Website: macys
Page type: cart
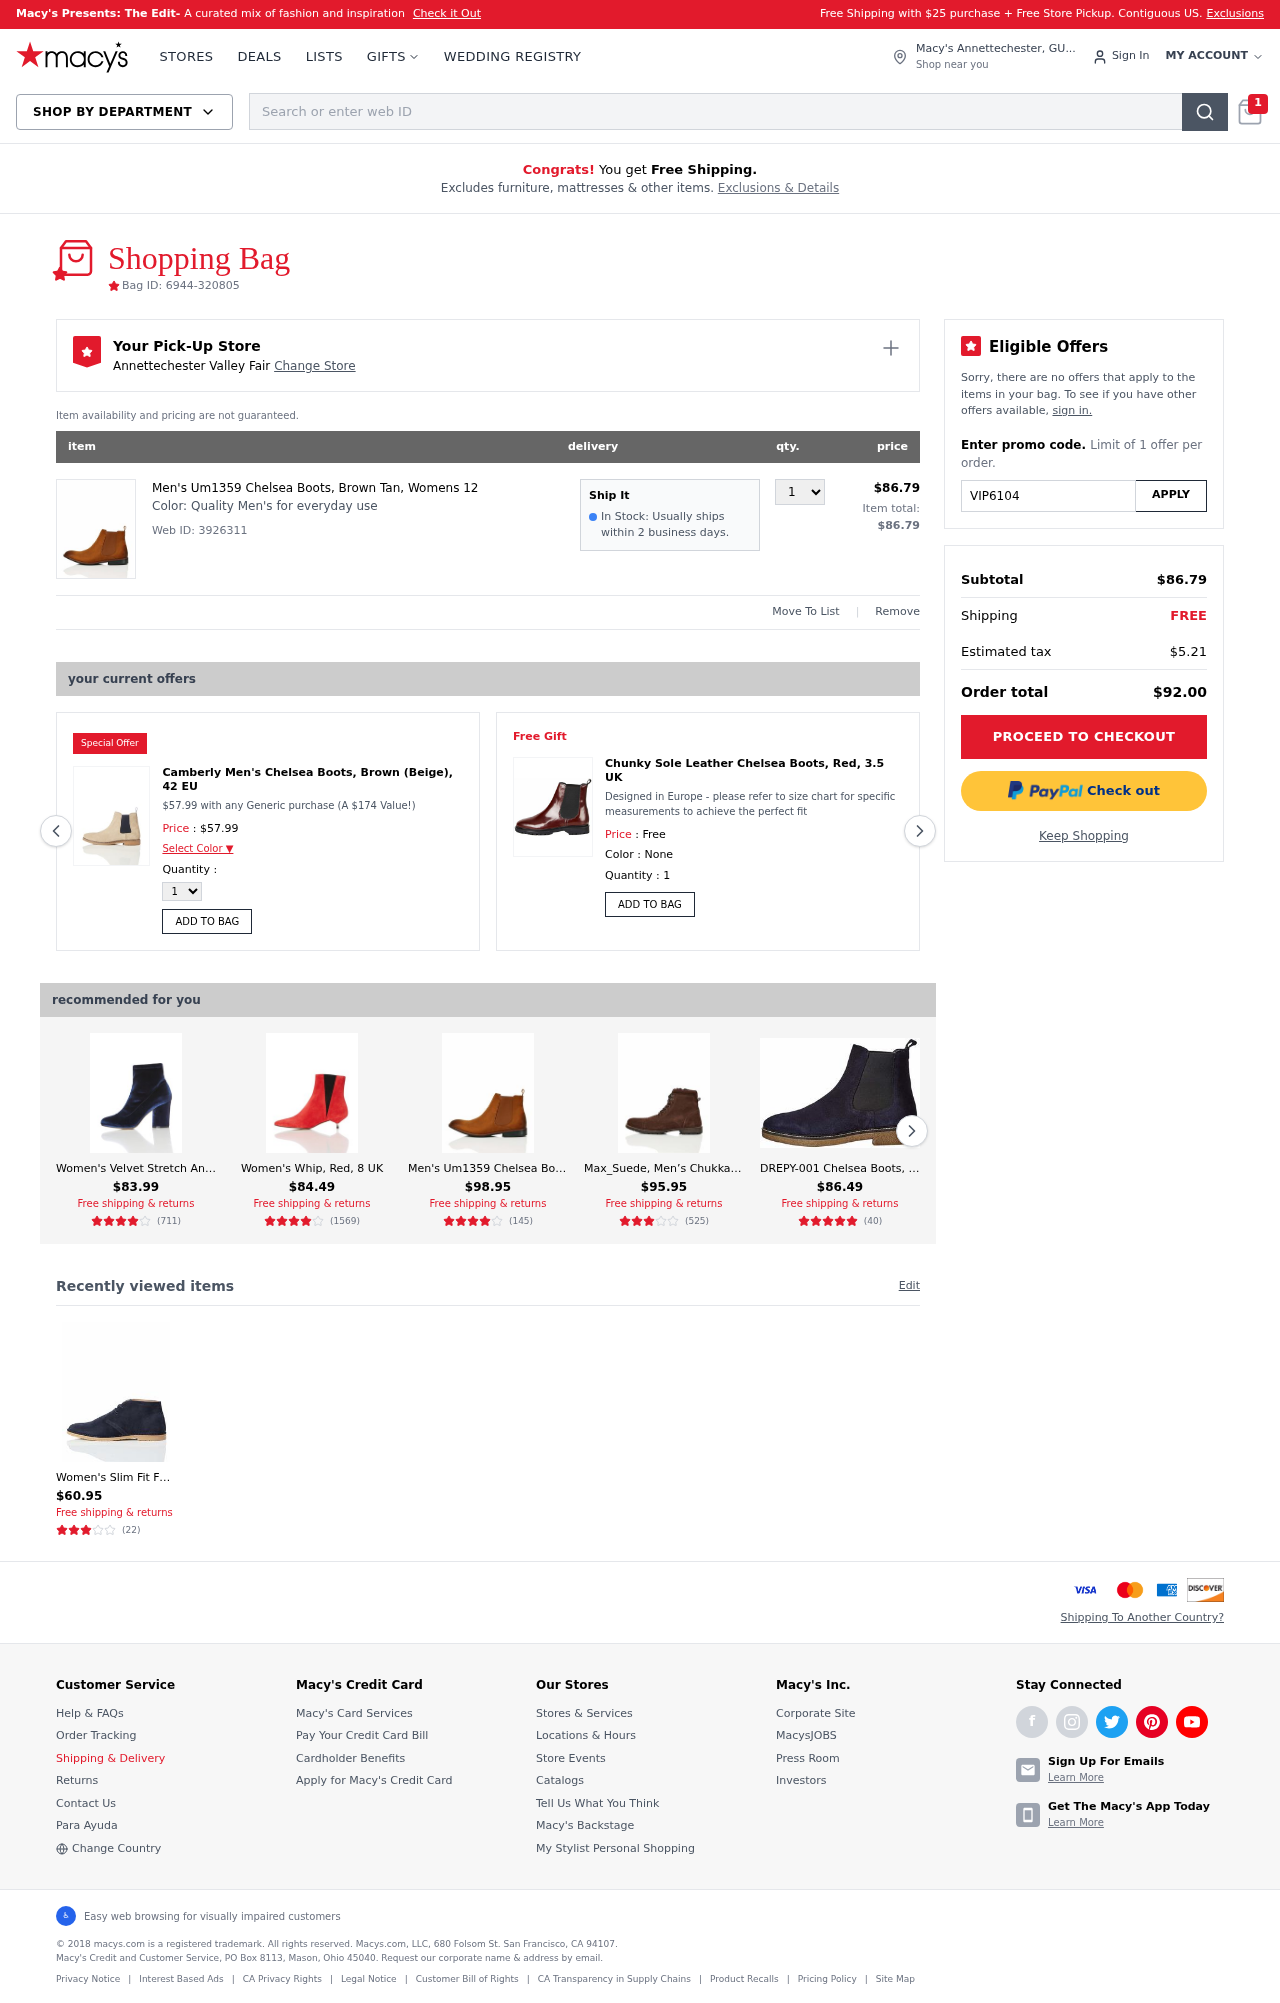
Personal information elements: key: PII_CITY
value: Annettechester Valley Fair Change Store
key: PII_CITY_STATE
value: Annettechester, GU
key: PII_PROMO_CODE
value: VIP6104
Product elements: key: PRODUCT1_DESC
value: Quality Men's for everyday use
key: PRODUCT1_NAME
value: Men's Um1359 Chelsea Boots, Brown Tan, Womens 12
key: PRODUCT1_PRICE
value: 86.79
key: PRODUCT1_QUANTITY
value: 1
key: PRODUCT2_NAME
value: Camberly Men's Chelsea Boots, Brown (Beige), 42 EU
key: PRODUCT2_PRICE
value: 57.99
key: PRODUCT3_DESC
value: Designed in Europe - please refer to size chart for specific measurements to achieve the perfect fit
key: PRODUCT3_NAME
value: Chunky Sole Leather Chelsea Boots, Red, 3.5 UK
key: PRODUCT4_NAME
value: Women's Velvet Stretch Ankle Boots Blau (Navy) 3.5 UK (36.5 EU)
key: PRODUCT4_NUM_RATINGS
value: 711
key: PRODUCT4_PRICE
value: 83.99
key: PRODUCT4_RATING
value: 4
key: PRODUCT5_NAME
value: Women's Whip, Red, 8 UK
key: PRODUCT5_NUM_RATINGS
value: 1569
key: PRODUCT5_PRICE
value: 84.49
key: PRODUCT5_RATING
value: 3.8
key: PRODUCT6_NAME
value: Men's Um1359 Chelsea Boots, Brown Tan, Womens 8
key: PRODUCT6_NUM_RATINGS
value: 145
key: PRODUCT6_PRICE
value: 98.95
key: PRODUCT6_RATING
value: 4.4
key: PRODUCT7_NAME
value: Max_Suede, Men’s Chukka Boots
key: PRODUCT7_NUM_RATINGS
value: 525
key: PRODUCT7_PRICE
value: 95.95
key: PRODUCT7_RATING
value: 3.3
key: PRODUCT8_NAME
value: DREPY-001 Chelsea Boots, Blue (Navy Navy), 4 UK
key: PRODUCT8_NUM_RATINGS
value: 40
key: PRODUCT8_PRICE
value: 86.49
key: PRODUCT8_RATING
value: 4.6
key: PRODUCT9_NAME
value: Women's Slim Fit Formal Pant Desert Boots
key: PRODUCT9_NUM_RATINGS
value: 22
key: PRODUCT9_PRICE
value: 60.95
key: PRODUCT9_RATING
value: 3.3
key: PRODUCT2_DESC
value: $57.99 with any Generic purchase (A $174 Value!)
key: PRODUCT1_WEB_ID
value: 3926311
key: PRODUCT1_TOTAL
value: $86.79
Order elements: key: ORDER_NUM_ITEMS
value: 1
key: ORDER_ID
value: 6944-320805
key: ORDER_SUBTOTAL
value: $86.79
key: ORDER_TAX
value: $5.21
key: ORDER_TOTAL
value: $92.00
Search elements: key: HEADER_SEARCH
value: Search or enter web ID